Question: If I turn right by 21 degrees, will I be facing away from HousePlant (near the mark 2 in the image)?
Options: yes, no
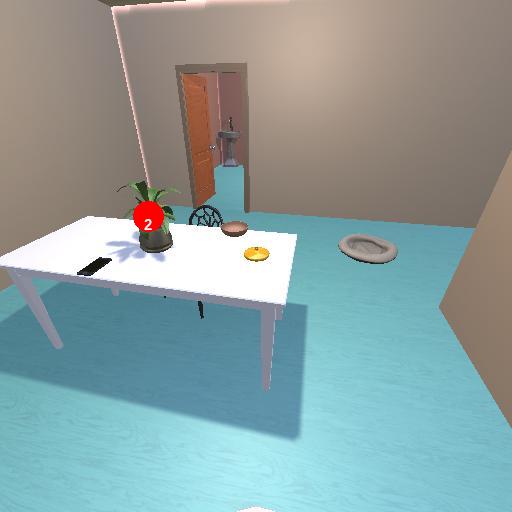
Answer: yes